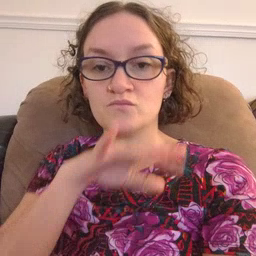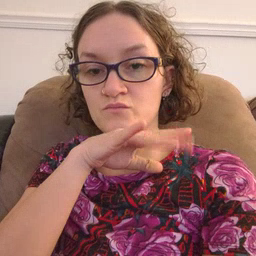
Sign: dirty